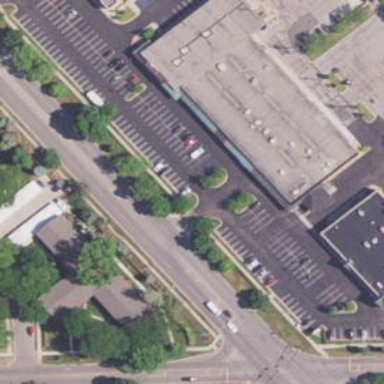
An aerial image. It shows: Retail building.